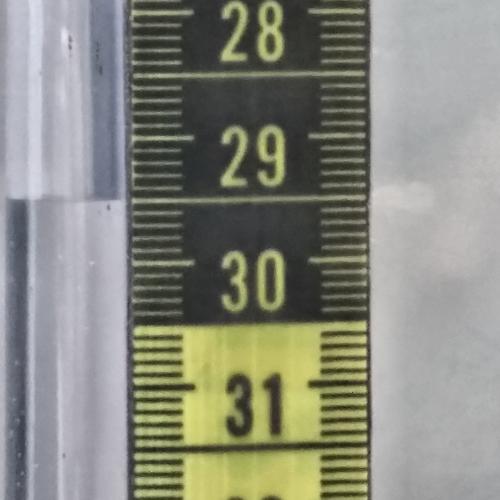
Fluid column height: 29.5 cm